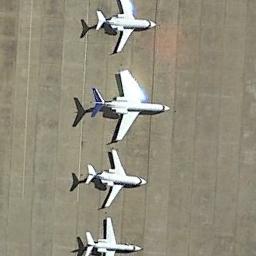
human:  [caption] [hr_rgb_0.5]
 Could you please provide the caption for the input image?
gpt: Four planes are parked on the open space .

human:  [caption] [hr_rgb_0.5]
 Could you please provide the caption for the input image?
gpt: Four planes landed on the ground, The second of which was slightly larger than the others .

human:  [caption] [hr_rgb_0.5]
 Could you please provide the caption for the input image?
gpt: There are many planes of different colors and sizes on a clearing .

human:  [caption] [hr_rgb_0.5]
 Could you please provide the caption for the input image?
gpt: Four planes parked in a line on the open area .

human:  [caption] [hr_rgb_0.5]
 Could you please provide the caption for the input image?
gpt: Four planes are in the parking lot .